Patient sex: F
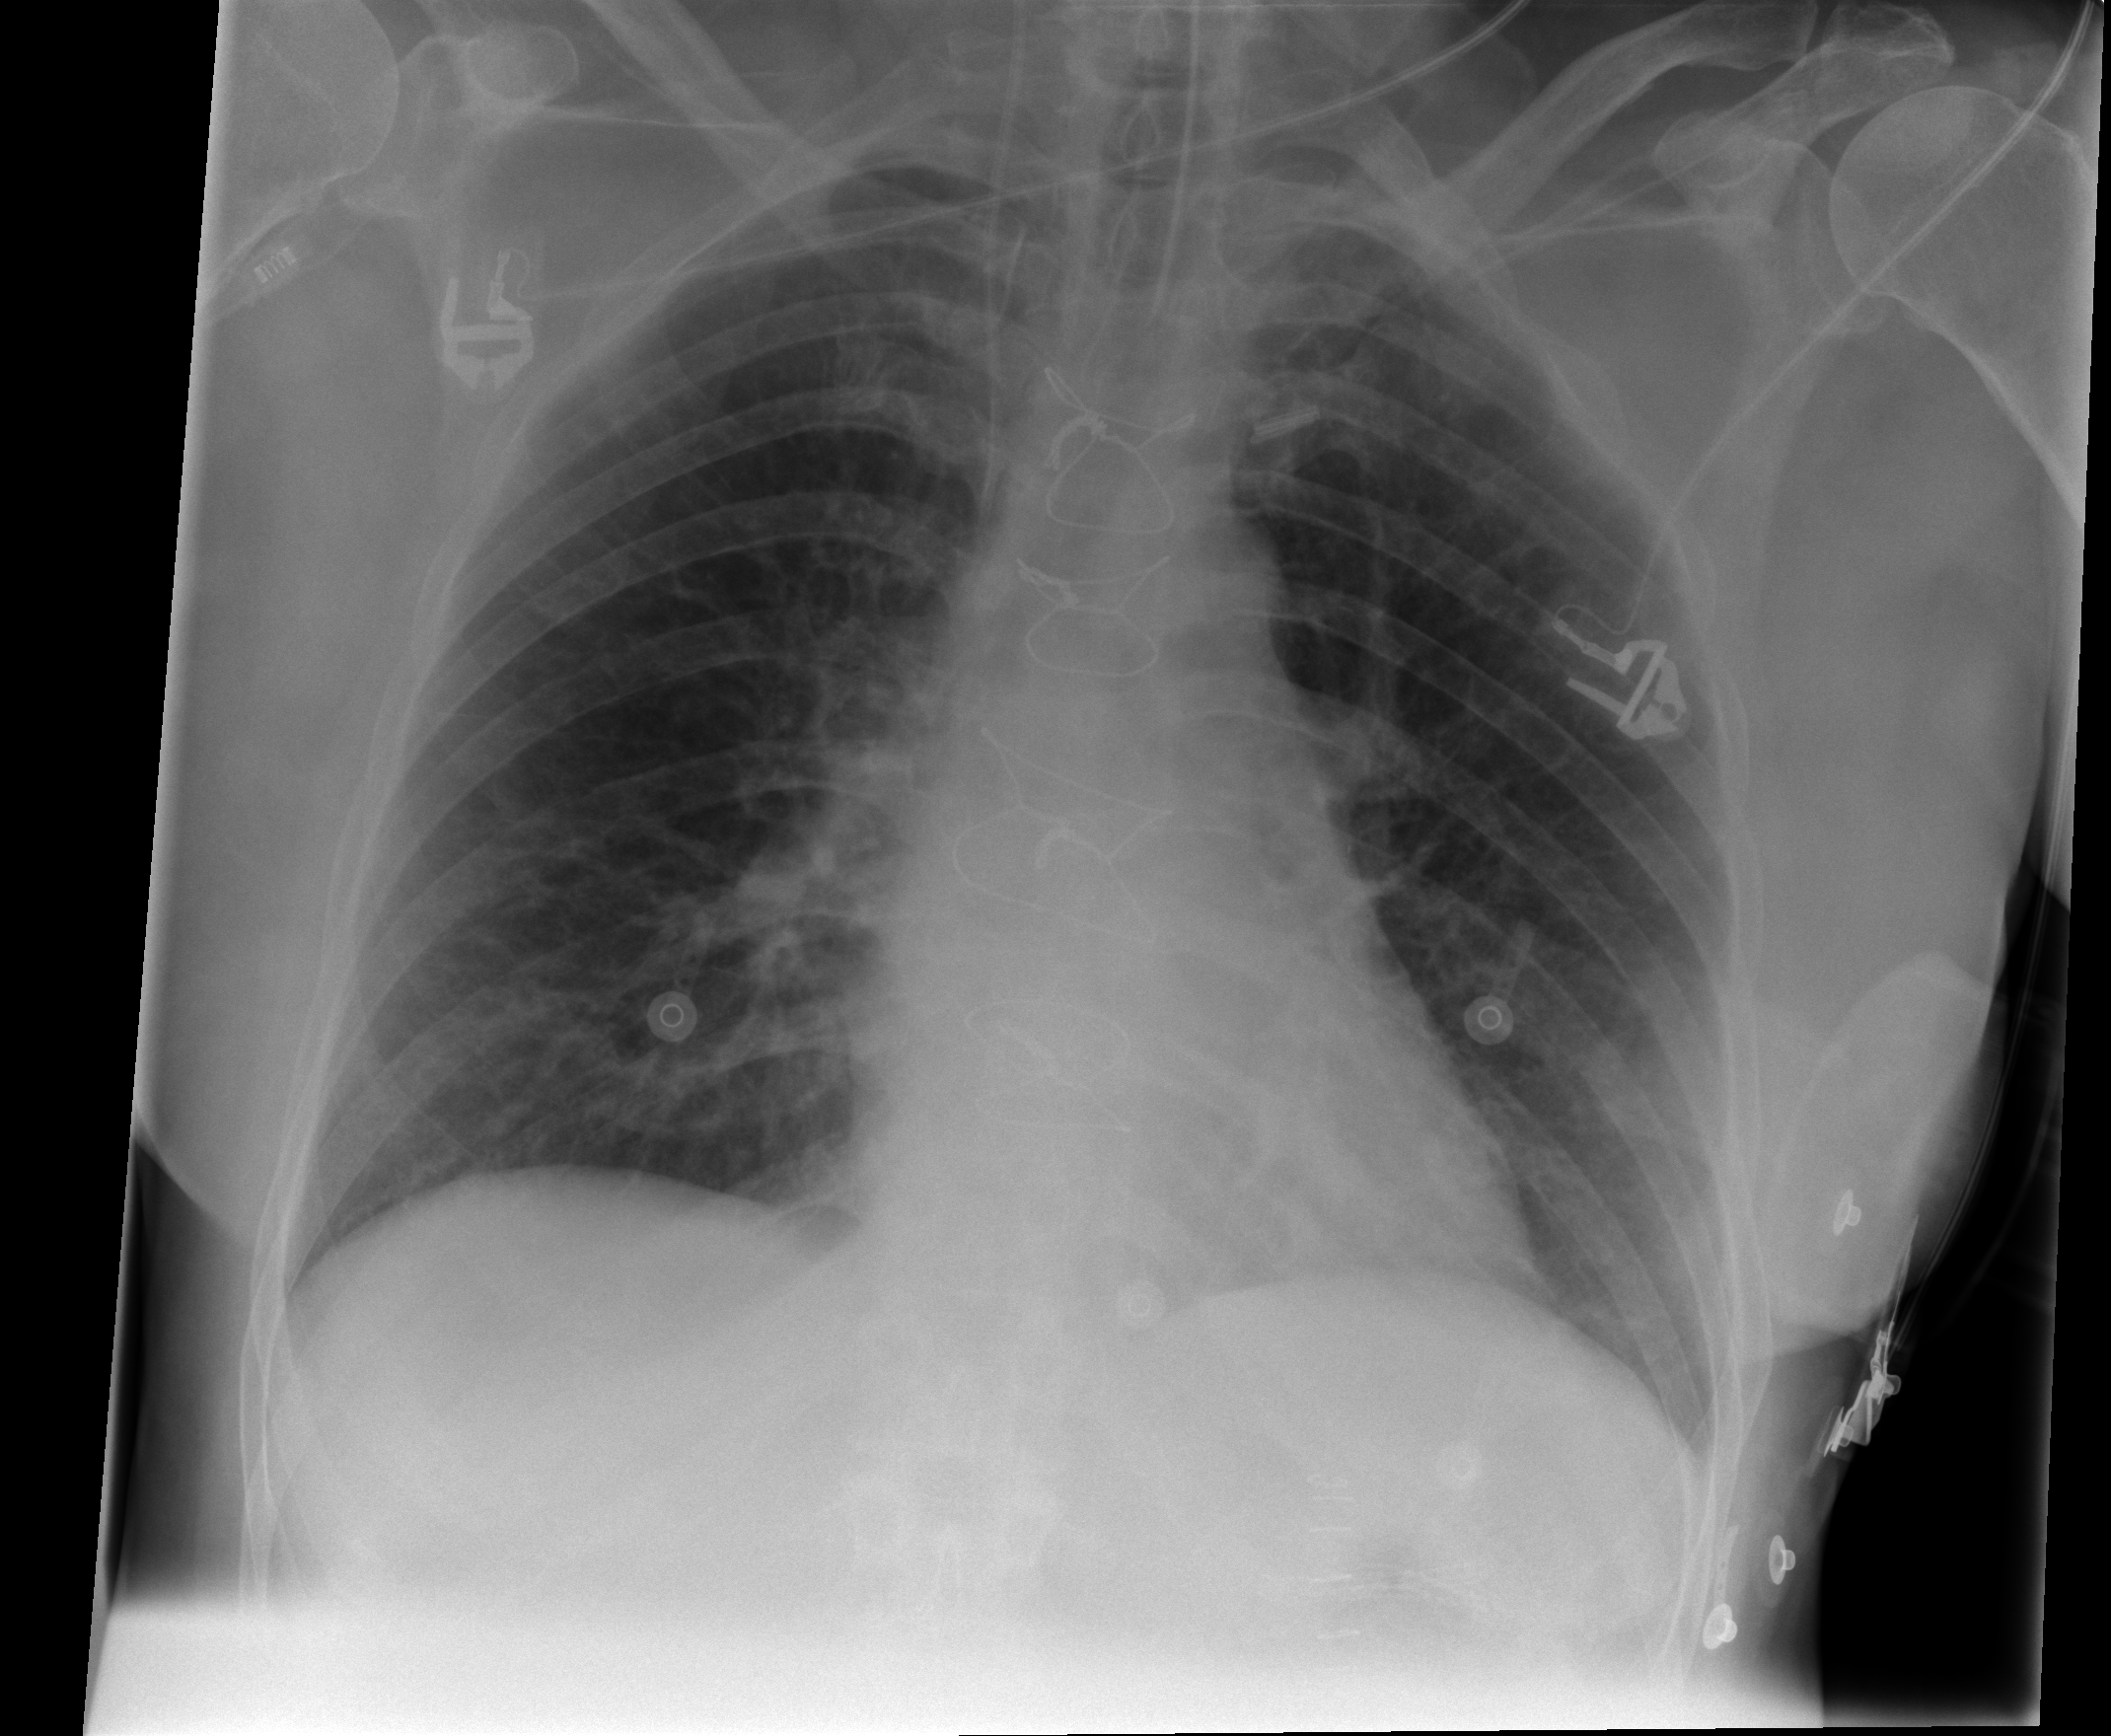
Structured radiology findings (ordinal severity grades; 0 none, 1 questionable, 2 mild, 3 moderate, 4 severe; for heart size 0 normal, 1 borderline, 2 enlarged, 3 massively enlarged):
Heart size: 0
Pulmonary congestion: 2
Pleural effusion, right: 0
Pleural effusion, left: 0
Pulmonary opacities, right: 0
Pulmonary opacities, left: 0
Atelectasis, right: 0
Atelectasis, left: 0